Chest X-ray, PA view. Patient: 42 years old, sex M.
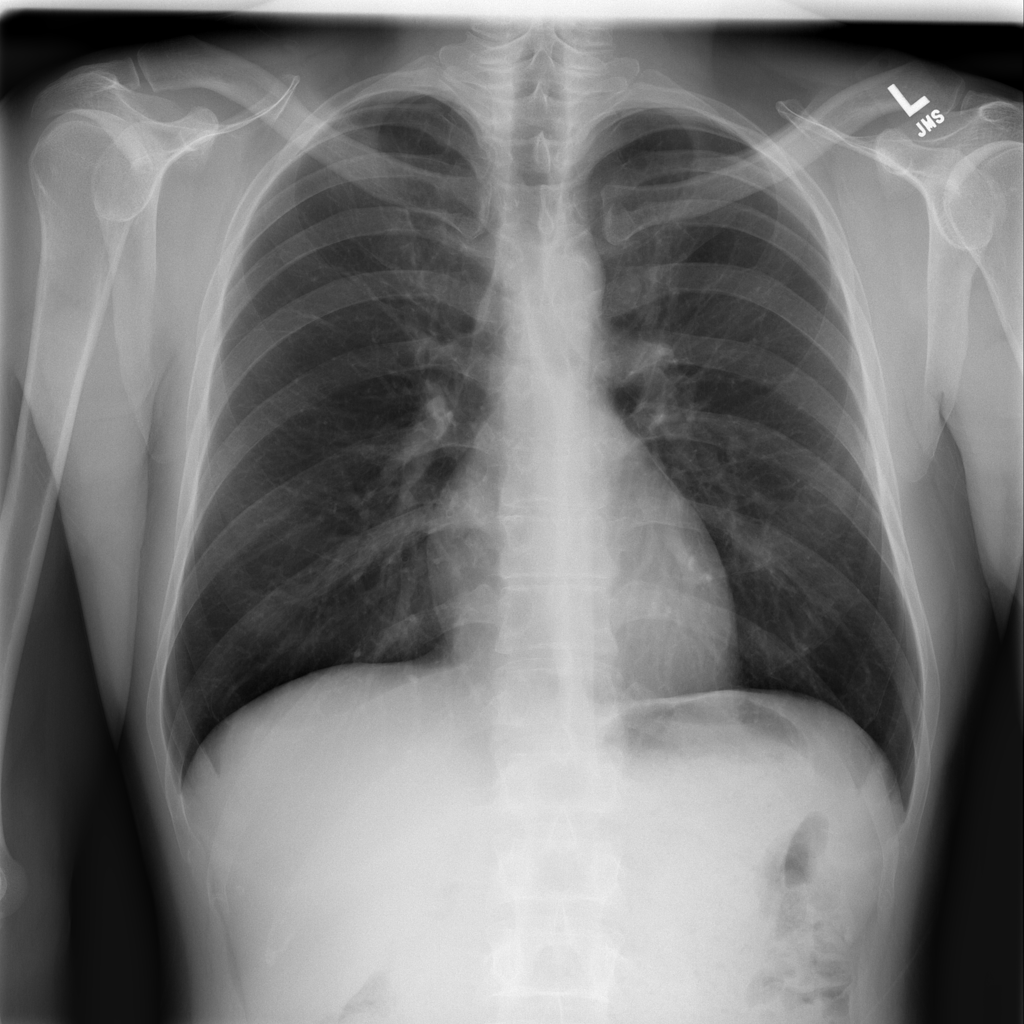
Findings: No Finding